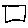
Label: square